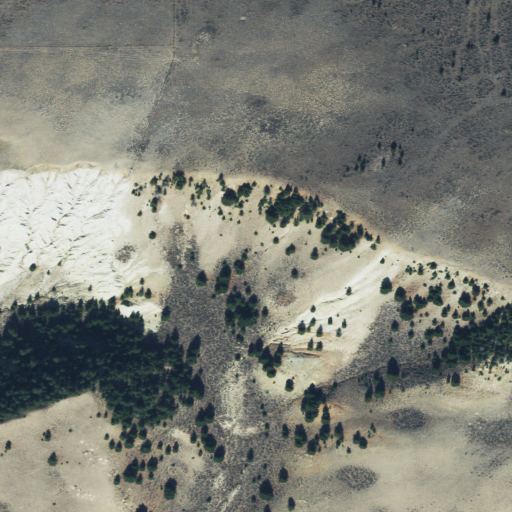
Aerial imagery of cliff(s) in Montana named Chalk Bluff containing grassland, shrub, evergreen forest, and barren land